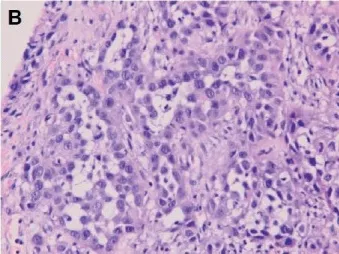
Metastatic squamous cell carcinoma over peritoneum (hematoxylin and eosin stain). (B) Acantholytic change similar to that seen in buccal carcinoma specimen, resulting in glandular pattern with some detached or apoptotic tumour cells in the lumen-like structure (x400).
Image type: pathology (h&e)